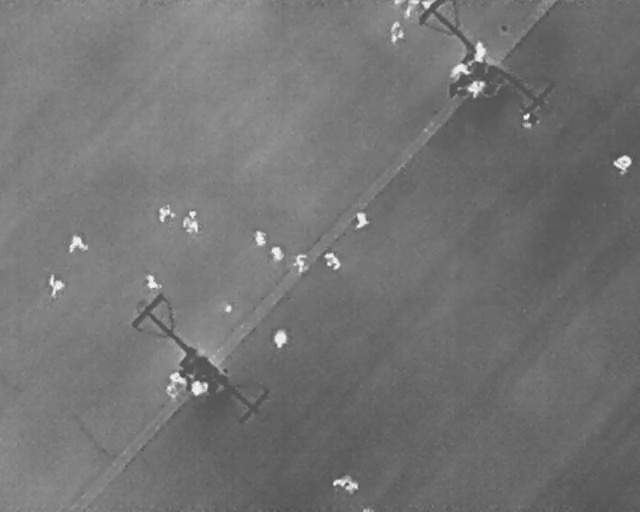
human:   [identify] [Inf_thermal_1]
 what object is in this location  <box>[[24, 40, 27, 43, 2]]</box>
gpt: <ref>1 medium person at the left</ref>

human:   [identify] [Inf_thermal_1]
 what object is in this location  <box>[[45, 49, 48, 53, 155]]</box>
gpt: <ref>1 large person at the center</ref>

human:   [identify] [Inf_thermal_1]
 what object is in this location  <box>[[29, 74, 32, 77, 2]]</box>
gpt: <ref>1 medium person at the bottom</ref>

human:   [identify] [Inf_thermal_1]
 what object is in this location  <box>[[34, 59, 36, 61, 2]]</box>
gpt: <ref>1 small person at the center</ref>

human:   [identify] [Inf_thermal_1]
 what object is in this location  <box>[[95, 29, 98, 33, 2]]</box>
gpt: <ref>1 large person at the right</ref>

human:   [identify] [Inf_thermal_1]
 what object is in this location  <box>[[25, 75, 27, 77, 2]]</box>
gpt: <ref>1 small person at the bottom left</ref>

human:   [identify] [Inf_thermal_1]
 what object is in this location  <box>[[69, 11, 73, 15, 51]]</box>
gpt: <ref>1 large person at the top right</ref>

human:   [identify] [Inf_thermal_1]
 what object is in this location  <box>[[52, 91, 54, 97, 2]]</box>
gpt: <ref>1 large person at the bottom</ref>

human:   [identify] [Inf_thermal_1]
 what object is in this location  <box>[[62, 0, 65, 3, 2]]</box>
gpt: <ref>1 medium person at the top</ref>